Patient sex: M
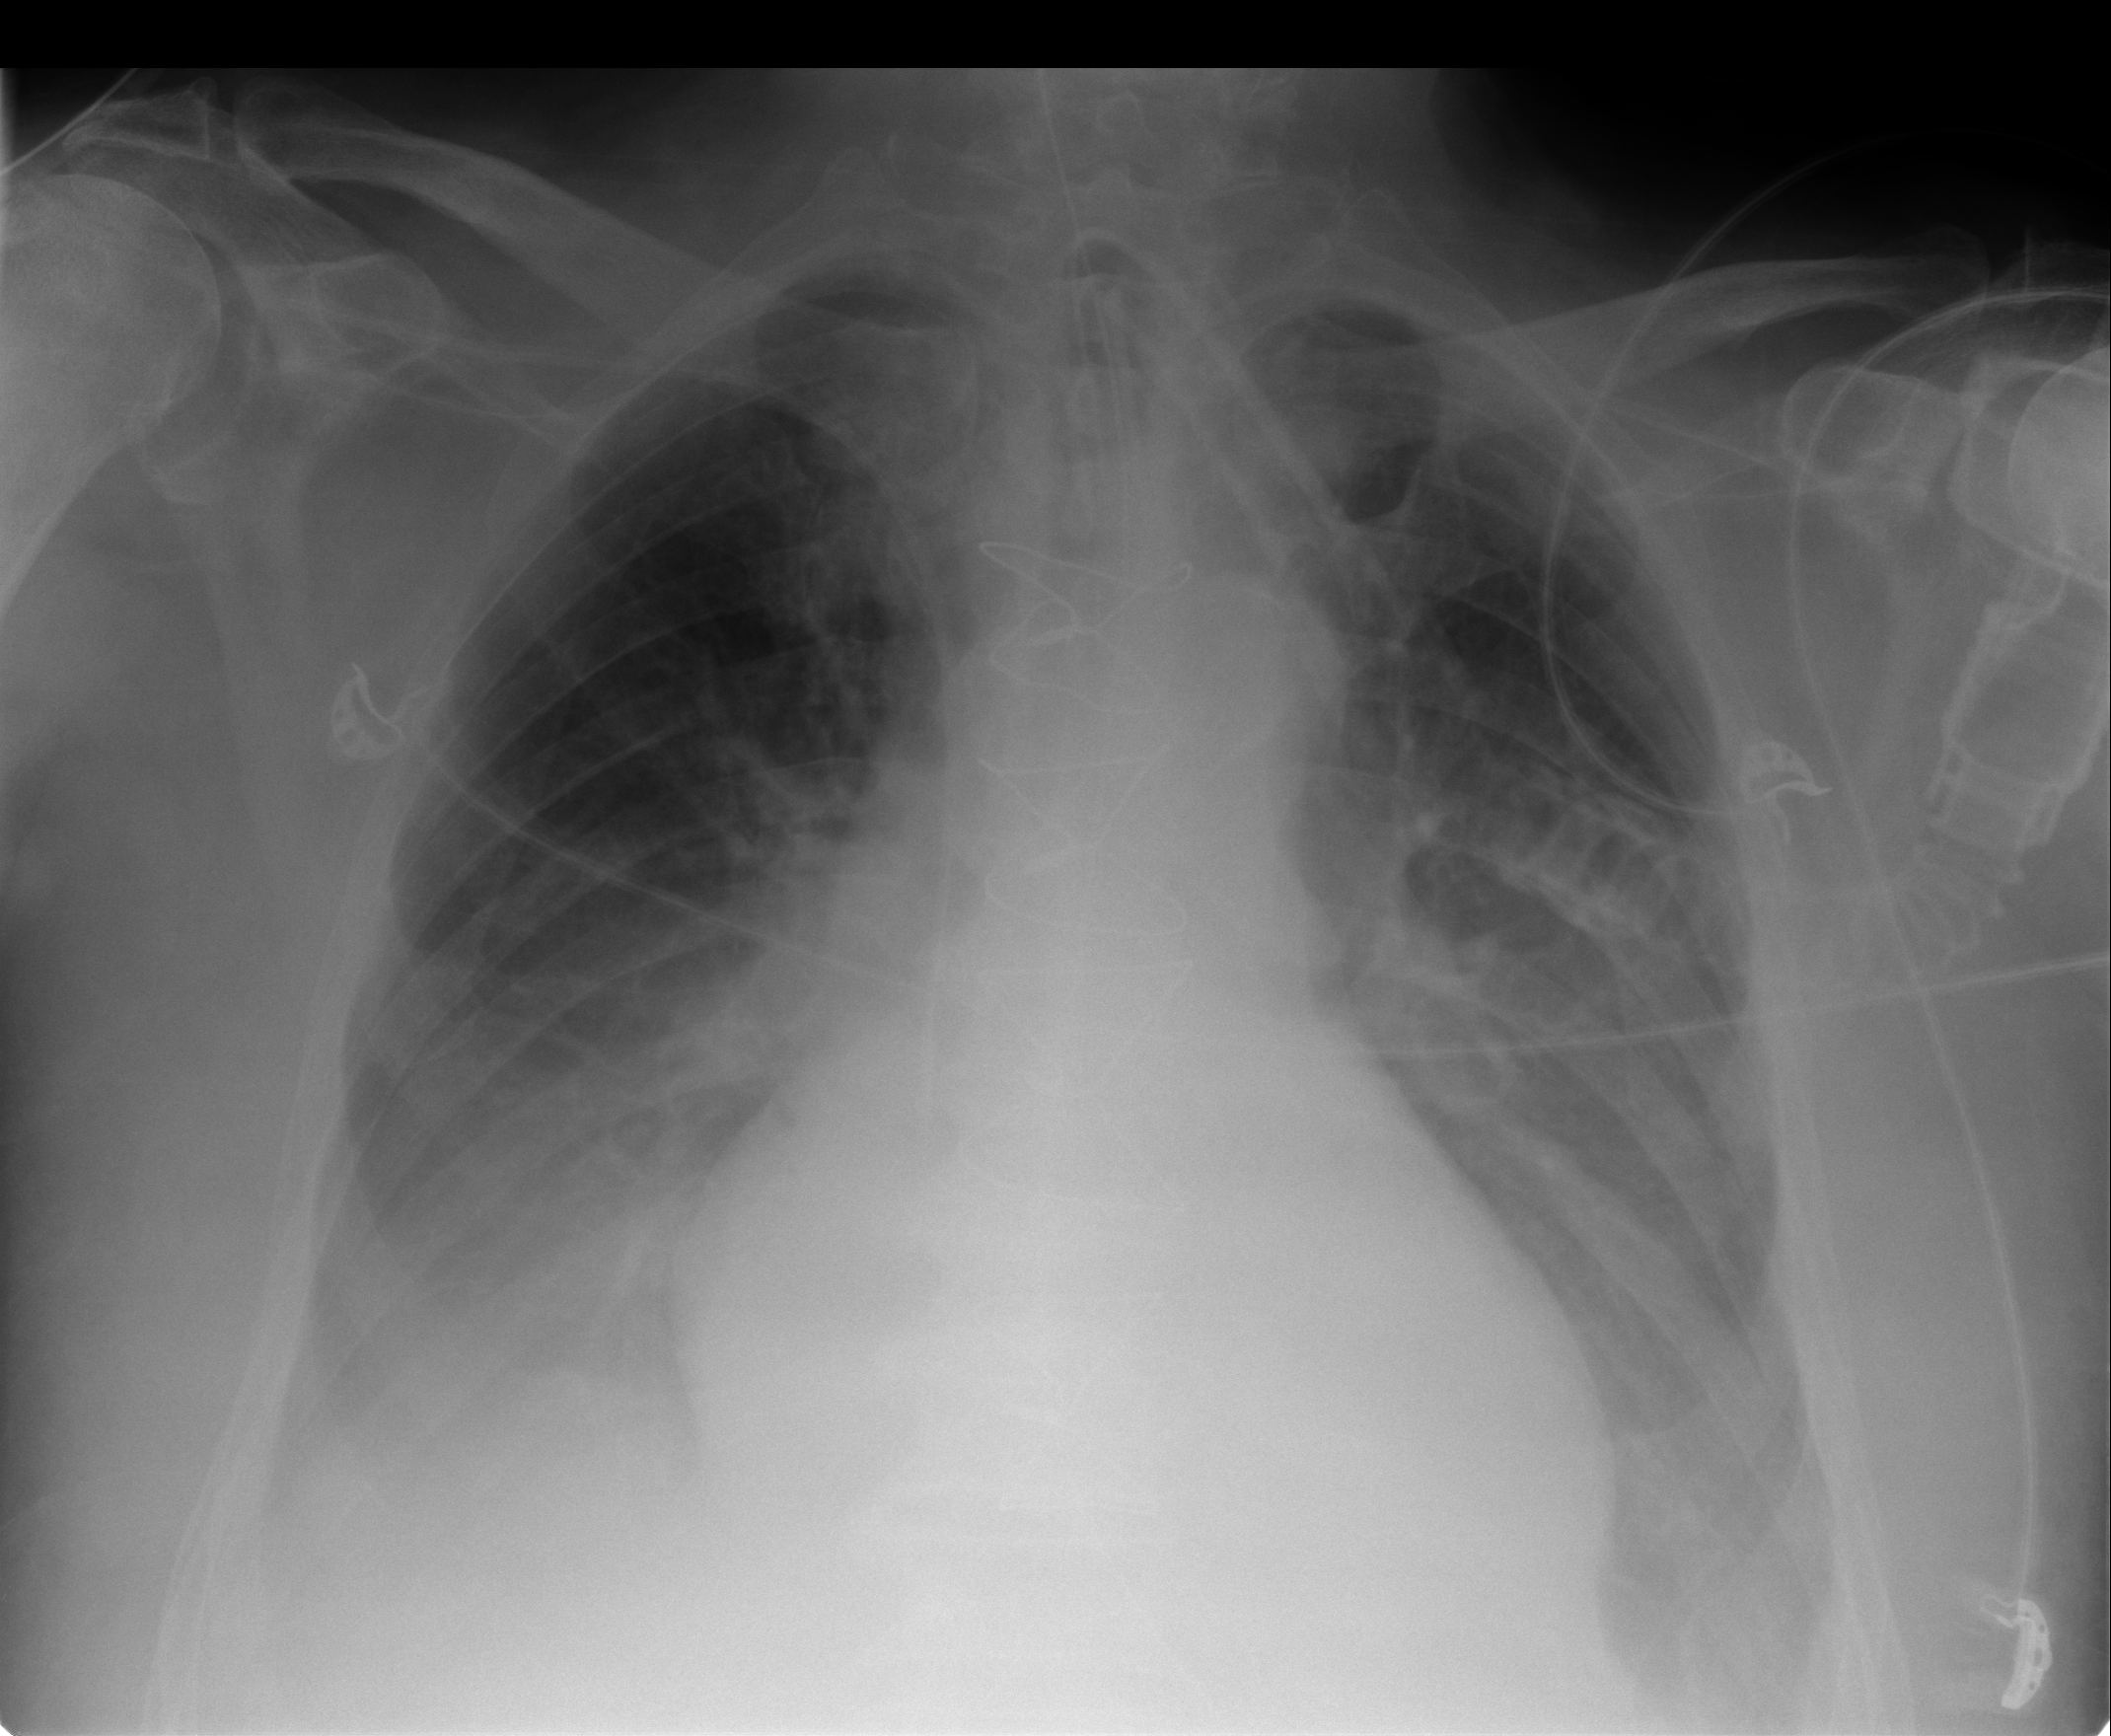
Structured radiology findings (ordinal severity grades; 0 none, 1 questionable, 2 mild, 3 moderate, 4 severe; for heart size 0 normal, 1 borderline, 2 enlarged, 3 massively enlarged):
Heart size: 2
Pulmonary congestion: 2
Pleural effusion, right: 3
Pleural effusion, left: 2
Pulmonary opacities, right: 0
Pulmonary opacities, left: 1
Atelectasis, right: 3
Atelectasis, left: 2